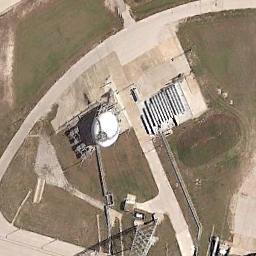
Label: storage tanks